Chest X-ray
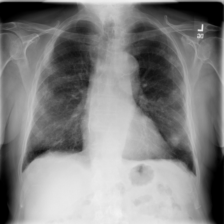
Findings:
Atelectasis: negative
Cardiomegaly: negative
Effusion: negative
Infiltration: negative
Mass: negative
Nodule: positive
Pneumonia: negative
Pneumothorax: negative
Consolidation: negative
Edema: negative
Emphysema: negative
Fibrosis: negative
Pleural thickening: negative
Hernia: negative